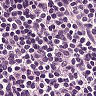
Metastatic tissue present: no